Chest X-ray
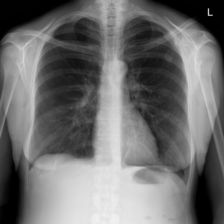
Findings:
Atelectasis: negative
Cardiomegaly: negative
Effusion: negative
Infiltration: negative
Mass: negative
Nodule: negative
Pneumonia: negative
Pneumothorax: negative
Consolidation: negative
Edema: negative
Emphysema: negative
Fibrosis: negative
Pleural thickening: negative
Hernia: negative